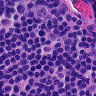
Metastatic tissue present: no